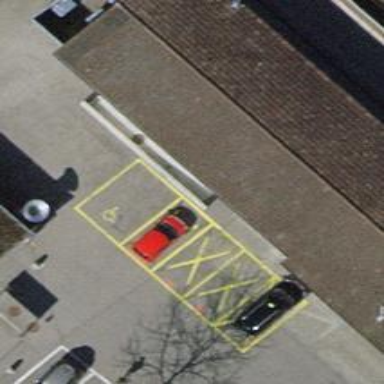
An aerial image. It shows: Car-sharing service available at this location.